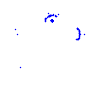
Particle: kaon